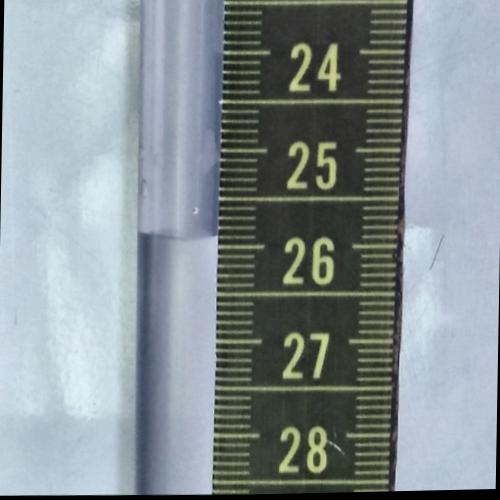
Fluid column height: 25.9 cm